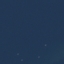
Land use / land cover class: SeaLake